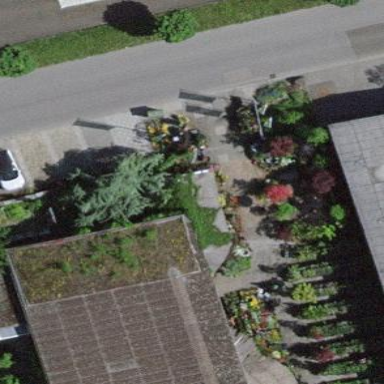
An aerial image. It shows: Commercial building.